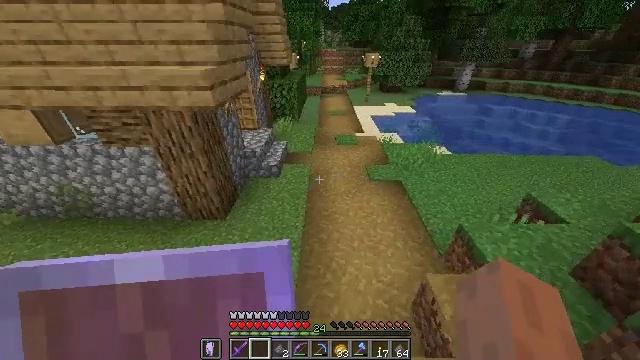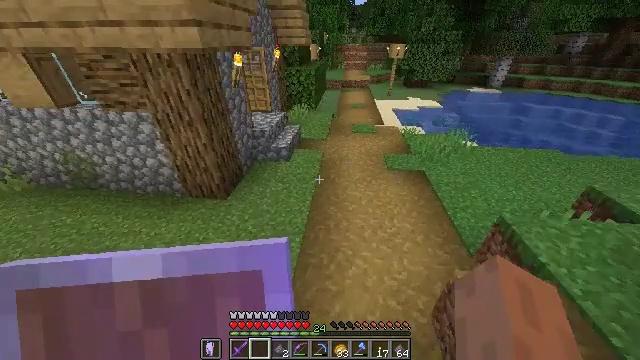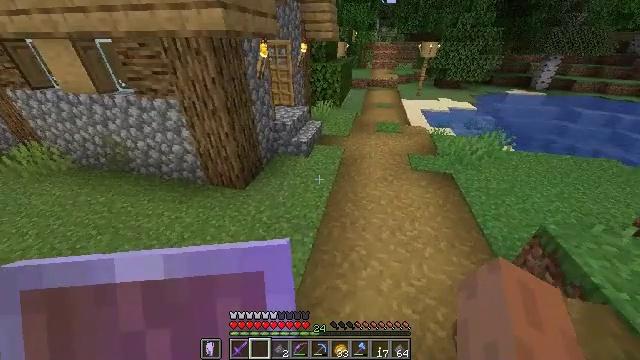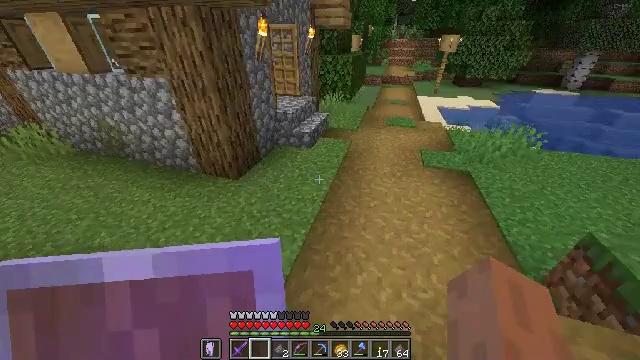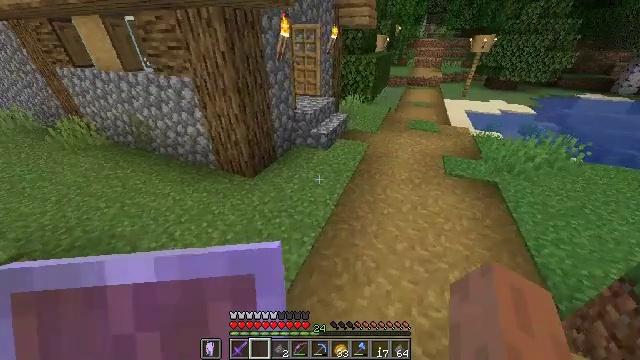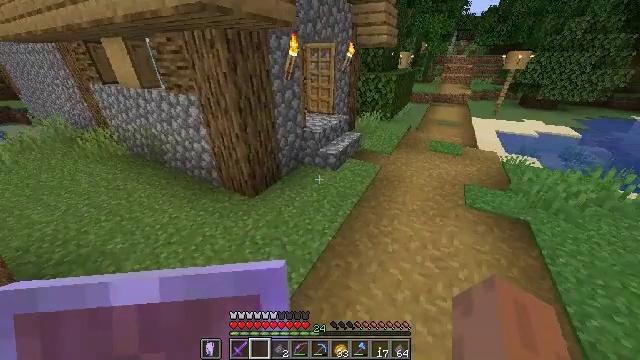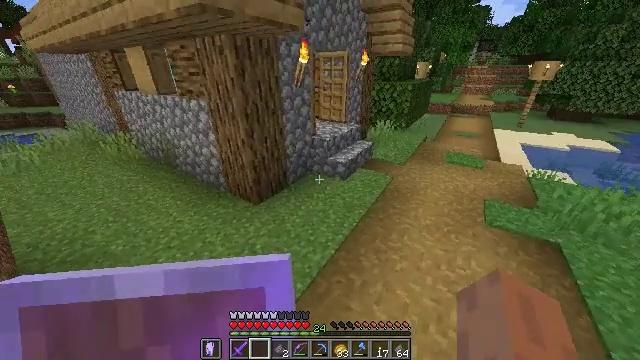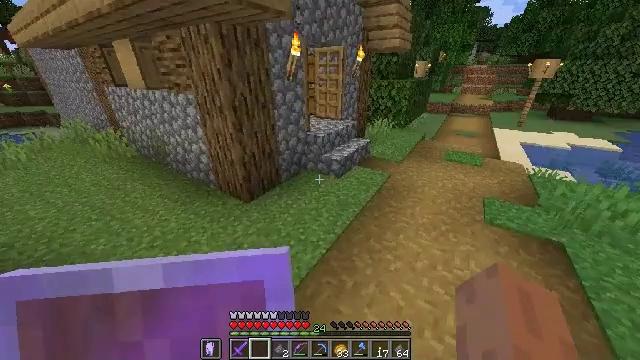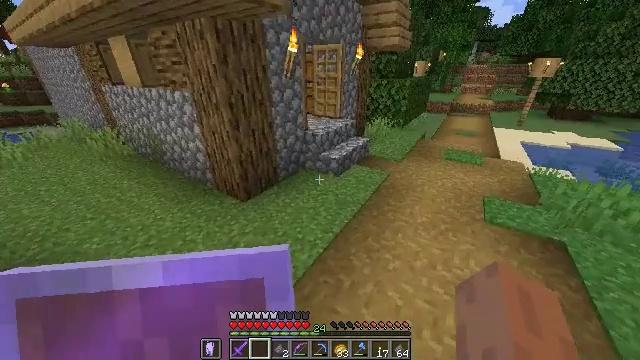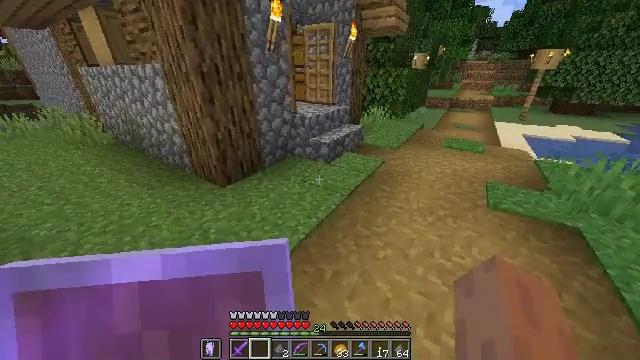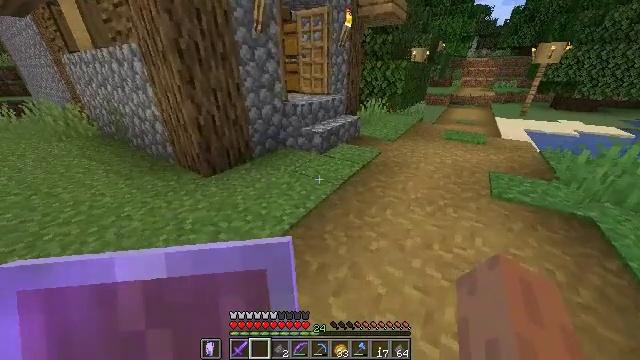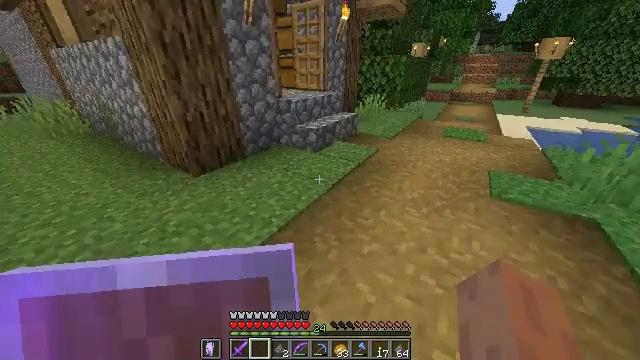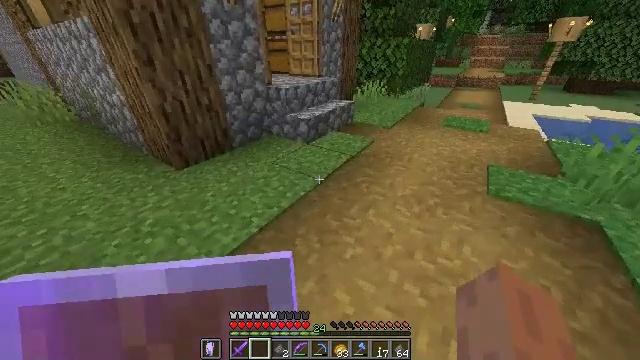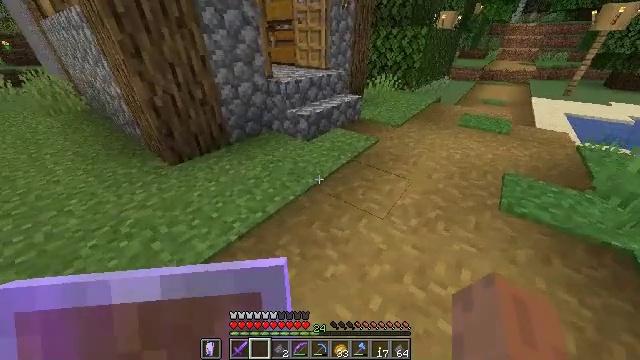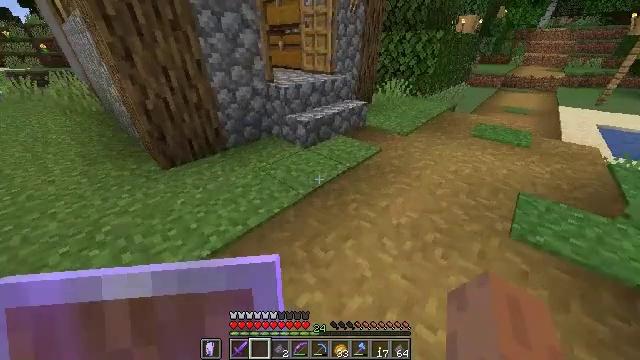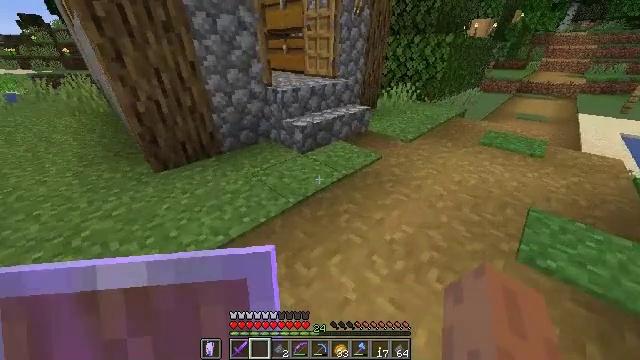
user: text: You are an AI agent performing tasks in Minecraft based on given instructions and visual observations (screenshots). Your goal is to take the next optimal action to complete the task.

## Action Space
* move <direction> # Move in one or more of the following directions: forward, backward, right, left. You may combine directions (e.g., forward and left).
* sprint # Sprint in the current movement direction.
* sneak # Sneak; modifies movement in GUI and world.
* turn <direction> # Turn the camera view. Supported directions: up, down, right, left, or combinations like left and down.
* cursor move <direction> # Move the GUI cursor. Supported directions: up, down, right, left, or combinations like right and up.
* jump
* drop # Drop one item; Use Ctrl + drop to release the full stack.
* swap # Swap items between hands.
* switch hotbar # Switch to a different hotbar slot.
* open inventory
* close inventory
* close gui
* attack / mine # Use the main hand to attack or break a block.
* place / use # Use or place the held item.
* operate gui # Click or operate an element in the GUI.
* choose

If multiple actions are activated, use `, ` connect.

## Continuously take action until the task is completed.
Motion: motion action
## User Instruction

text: Use gunpowder and sand to craft TNT.
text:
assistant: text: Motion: move forward, turn left
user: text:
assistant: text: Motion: move forward, turn left
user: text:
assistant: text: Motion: move forward and move right, turn left
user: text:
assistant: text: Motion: move forward and move right, turn left
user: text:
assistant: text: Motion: move forward and move right, turn left and up
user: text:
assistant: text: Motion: move forward and move right, turn left and up
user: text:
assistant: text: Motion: move forward and move right
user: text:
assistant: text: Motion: move forward and move right
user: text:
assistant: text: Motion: move forward and move right
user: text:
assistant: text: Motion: move forward and move right
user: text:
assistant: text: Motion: move forward and move right
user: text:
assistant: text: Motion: move forward and move right, turn down
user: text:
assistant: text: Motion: move forward and move right, turn left and down
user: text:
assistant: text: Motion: move forward and move right, turn left
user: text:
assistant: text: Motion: move forward and move right, turn left
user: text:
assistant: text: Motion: move forward and move right, turn left and up
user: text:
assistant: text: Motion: move forward and move right, turn left and up
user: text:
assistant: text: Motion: move forward and move right, turn left and up
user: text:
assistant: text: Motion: move forward and move right, turn left and up
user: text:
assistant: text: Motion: move forward and move right, turn left and up
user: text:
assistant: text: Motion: move forward and move right, turn left
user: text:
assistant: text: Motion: move forward and move right, turn left and up
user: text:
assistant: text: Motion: move forward and move right, turn left and up
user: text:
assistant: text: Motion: move forward and move right, turn left
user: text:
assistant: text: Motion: move forward and move right, turn left
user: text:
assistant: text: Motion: move forward
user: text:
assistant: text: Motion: move forward
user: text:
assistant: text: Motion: move forward
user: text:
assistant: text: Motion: move forward
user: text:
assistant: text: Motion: move forward